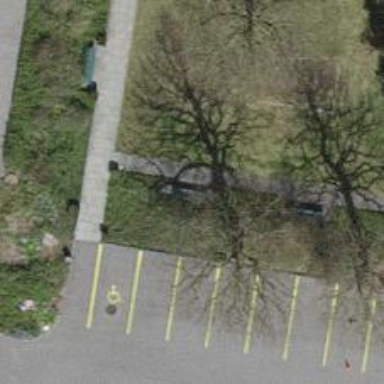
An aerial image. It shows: Bench for seating.